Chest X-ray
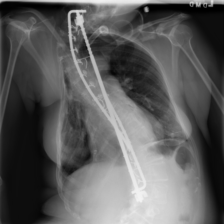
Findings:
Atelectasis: positive
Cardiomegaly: negative
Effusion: negative
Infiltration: negative
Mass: negative
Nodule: negative
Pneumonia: negative
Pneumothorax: negative
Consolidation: negative
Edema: negative
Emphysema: negative
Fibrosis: negative
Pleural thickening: negative
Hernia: negative